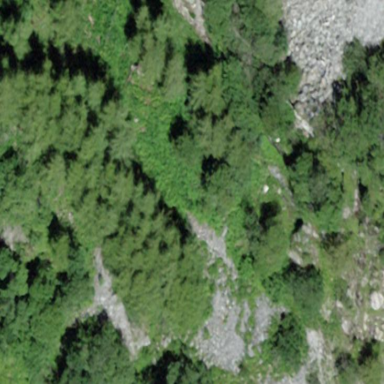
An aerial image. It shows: Forest with mixture of leaf types and cycles.